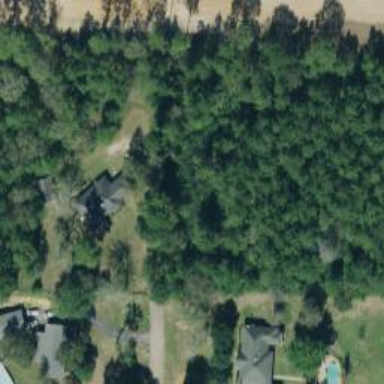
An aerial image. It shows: Driveway.